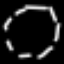
Label: octagon